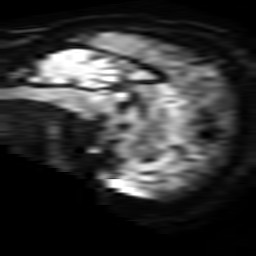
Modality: TRACE
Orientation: sagittal
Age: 68
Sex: female
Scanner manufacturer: philips
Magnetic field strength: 3 T
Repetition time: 4.642 s
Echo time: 0.07429 s